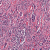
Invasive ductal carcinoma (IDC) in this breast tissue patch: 1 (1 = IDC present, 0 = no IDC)